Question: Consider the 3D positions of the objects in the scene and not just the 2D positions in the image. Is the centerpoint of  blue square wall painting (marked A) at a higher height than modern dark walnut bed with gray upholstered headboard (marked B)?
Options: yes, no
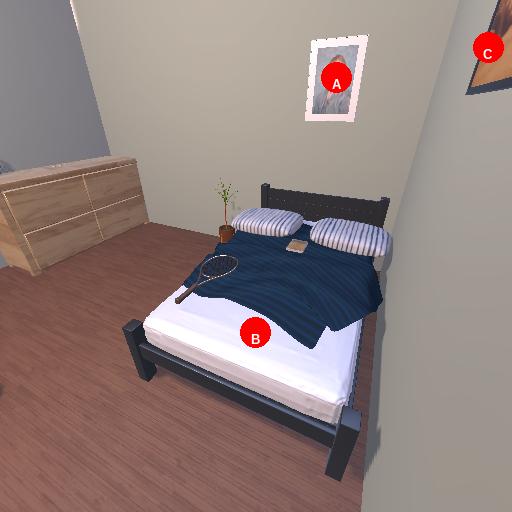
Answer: yes